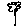
Label: flower